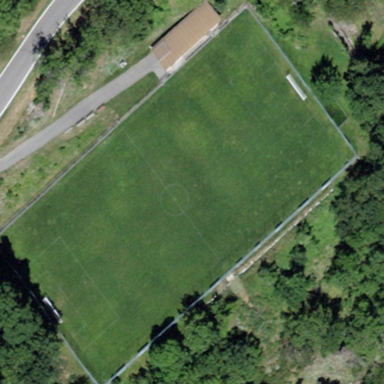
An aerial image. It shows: Pitch for leisure activities.